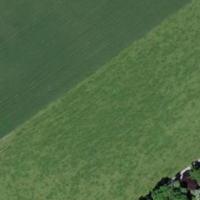
EUNIS habitat code: 52
Species observed at this site:
Milvus milvus